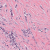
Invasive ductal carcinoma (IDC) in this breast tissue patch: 1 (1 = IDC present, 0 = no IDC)